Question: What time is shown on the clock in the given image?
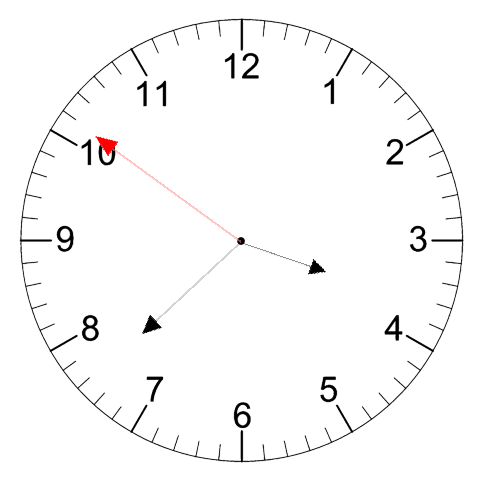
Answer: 03:37:51